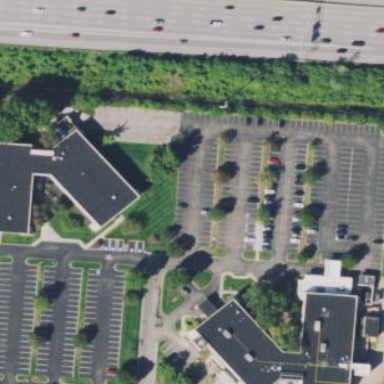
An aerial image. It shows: Office building.